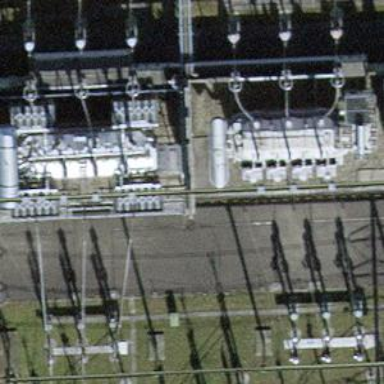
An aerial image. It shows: Insulator used in power systems.